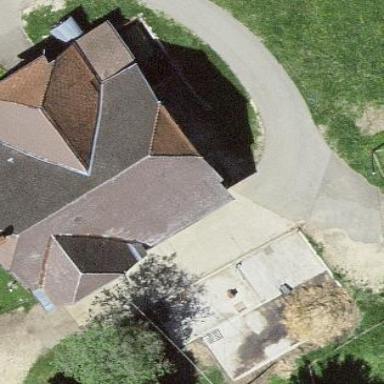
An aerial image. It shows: Farm building.